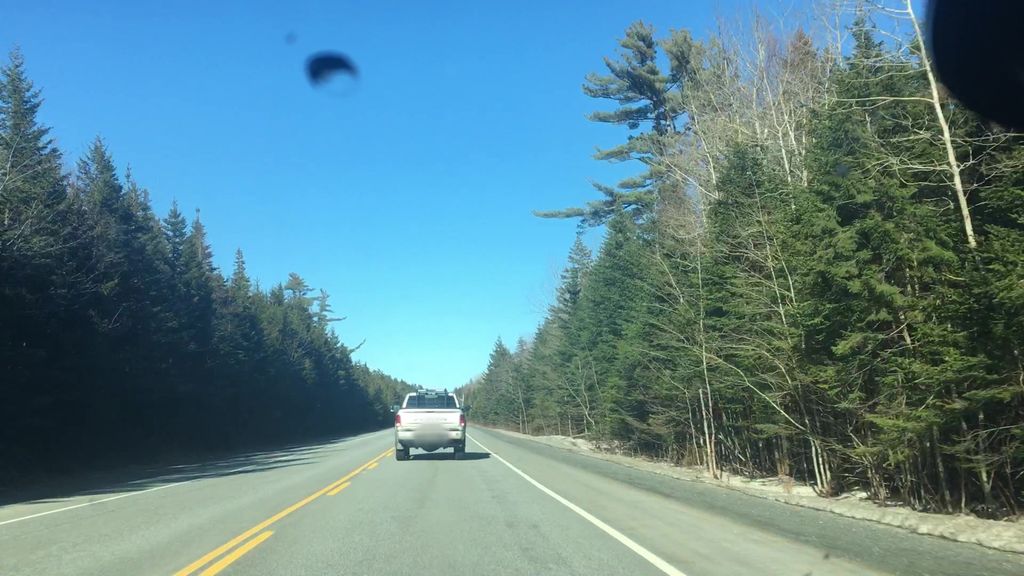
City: halifax